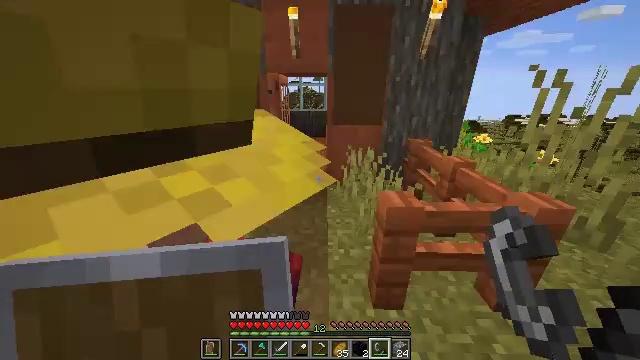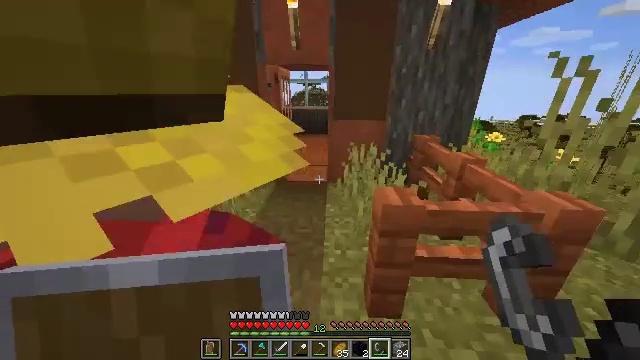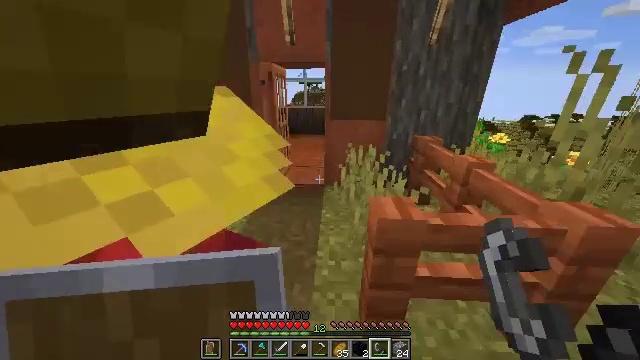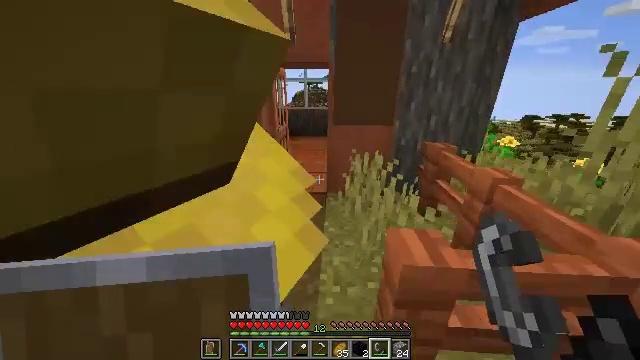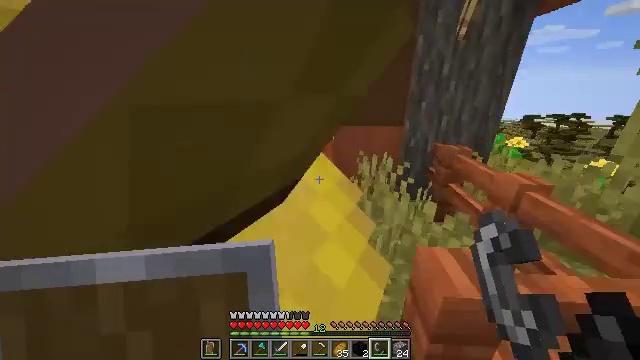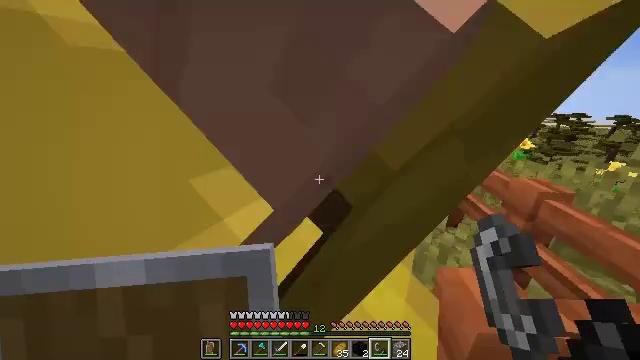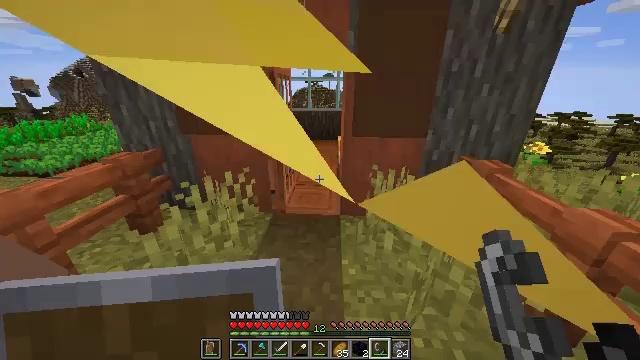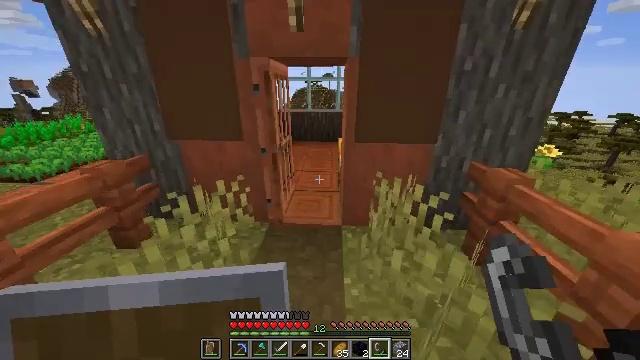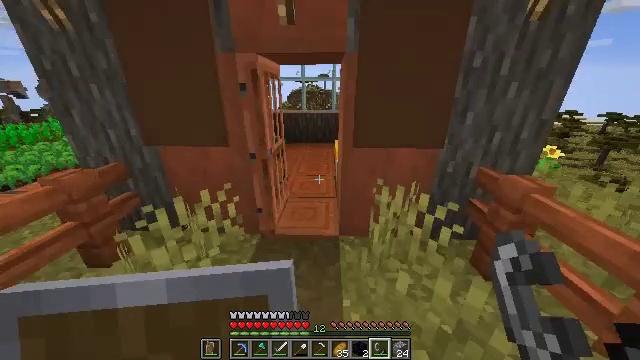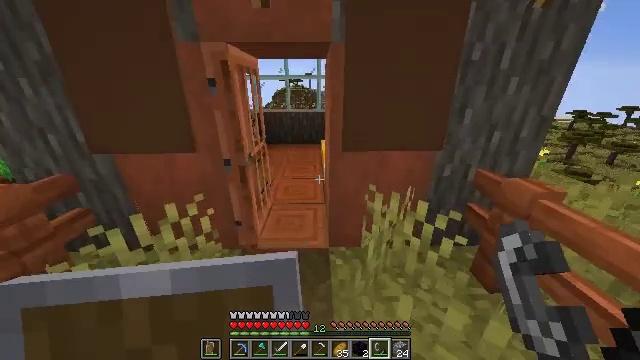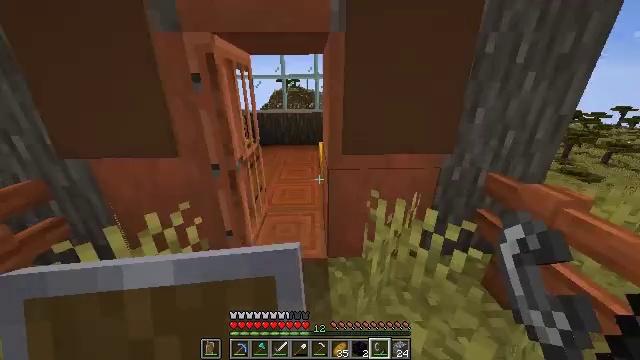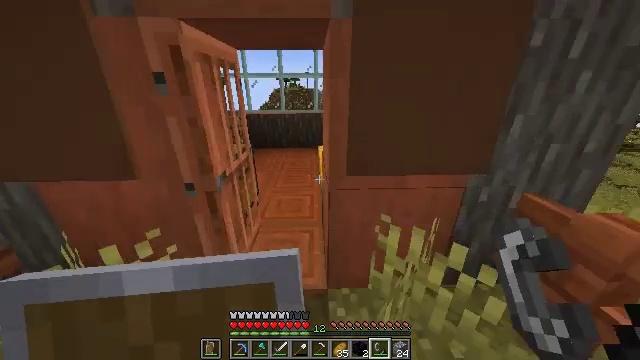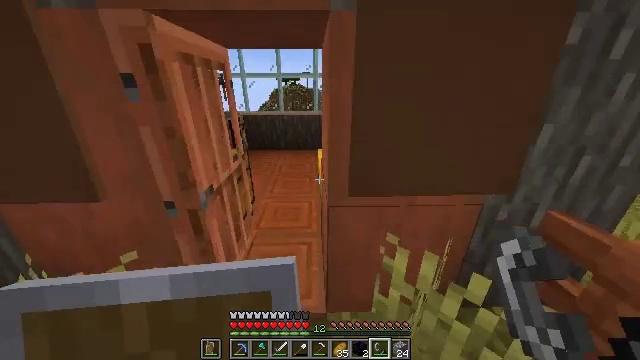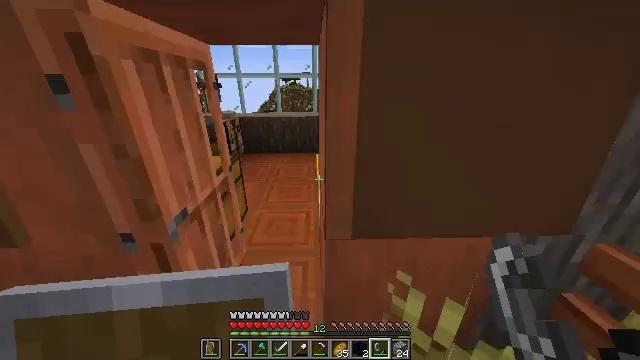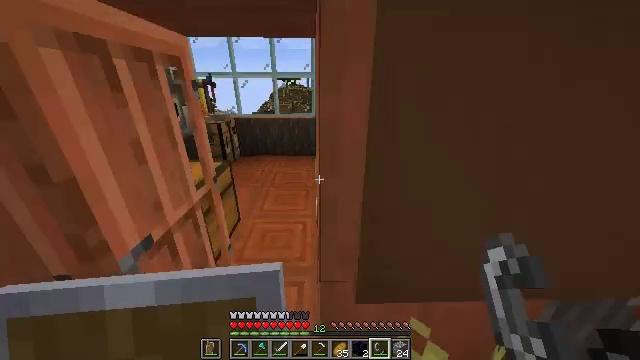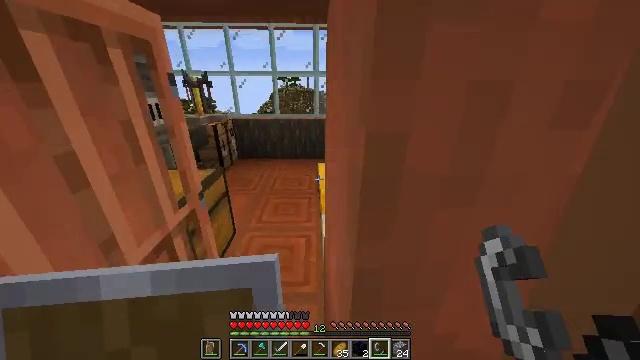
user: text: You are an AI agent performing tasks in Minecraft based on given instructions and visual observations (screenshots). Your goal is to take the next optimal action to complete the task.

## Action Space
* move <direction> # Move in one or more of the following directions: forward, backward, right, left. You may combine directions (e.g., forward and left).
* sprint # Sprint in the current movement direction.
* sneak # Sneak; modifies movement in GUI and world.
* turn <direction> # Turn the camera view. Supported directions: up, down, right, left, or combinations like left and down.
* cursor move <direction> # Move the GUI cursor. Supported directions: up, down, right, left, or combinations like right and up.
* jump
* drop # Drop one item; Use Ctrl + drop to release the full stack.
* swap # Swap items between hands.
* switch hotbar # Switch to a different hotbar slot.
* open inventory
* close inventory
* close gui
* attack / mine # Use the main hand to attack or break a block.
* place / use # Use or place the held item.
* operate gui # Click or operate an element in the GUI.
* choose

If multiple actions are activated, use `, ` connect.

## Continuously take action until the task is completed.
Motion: motion action
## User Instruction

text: Craft an enchanting table.
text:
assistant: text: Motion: move forward and move left, turn left
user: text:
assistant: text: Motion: move forward and move left
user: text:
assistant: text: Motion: move forward and move left
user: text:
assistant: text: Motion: move forward and move left
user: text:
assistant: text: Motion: move forward
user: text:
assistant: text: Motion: move forward
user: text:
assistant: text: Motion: move forward
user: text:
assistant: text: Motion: move forward, turn right
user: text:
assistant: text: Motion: move forward, turn right
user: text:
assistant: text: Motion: move forward
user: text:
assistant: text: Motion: move forward
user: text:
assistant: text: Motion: move forward
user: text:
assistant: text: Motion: move forward
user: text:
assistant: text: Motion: move forward
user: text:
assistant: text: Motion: move forward and move left
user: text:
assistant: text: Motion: move forward and move left, turn right and down
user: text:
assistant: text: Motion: move forward and move left, turn right and down
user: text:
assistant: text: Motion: move forward, turn right and down
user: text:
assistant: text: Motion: move forward, turn right
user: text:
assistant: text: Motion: turn right
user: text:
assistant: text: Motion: move back, turn right and up
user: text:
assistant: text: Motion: move back, turn right
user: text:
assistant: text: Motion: move back
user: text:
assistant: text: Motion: move back and move right
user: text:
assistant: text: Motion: move right
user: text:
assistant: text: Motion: move forward and move right
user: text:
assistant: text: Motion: move forward and move right
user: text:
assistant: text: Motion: move forward and move right
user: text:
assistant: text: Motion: move forward, turn right
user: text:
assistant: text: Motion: move forward, turn right and up